Aerial crown-view tile of a tropical tree (Barro Colorado Island, Panama), acquired 20240611:
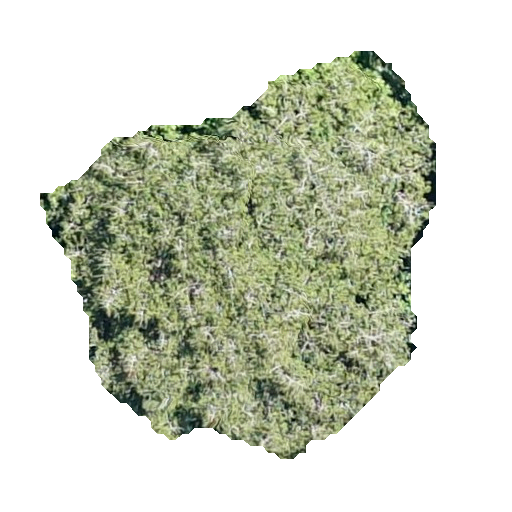
Species: Virola surinamensis
GBIF accepted scientific name: Virola surinamensis
Crown area: 170.433 m²